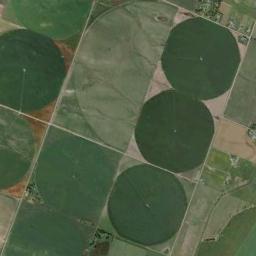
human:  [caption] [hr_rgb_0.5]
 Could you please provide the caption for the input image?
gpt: Only the round farmland is in the upper right corner .

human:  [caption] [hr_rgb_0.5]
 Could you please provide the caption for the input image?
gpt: Several dark green circular farmlands are neatly arranged on the ground and some rectangular farmlands beside .

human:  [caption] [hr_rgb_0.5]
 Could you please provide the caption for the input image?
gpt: There are some circle farmland and square farmland .

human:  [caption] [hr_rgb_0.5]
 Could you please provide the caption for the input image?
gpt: Several green, Neatly arranged circular farmland, Including semicircular ones .

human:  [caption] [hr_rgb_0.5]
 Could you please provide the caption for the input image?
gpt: There are some circular farmlands of the same size next to each other .